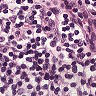
Metastatic tissue present: no